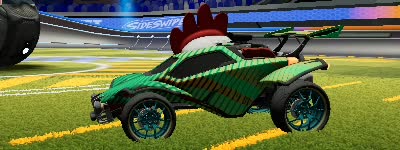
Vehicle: octane